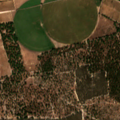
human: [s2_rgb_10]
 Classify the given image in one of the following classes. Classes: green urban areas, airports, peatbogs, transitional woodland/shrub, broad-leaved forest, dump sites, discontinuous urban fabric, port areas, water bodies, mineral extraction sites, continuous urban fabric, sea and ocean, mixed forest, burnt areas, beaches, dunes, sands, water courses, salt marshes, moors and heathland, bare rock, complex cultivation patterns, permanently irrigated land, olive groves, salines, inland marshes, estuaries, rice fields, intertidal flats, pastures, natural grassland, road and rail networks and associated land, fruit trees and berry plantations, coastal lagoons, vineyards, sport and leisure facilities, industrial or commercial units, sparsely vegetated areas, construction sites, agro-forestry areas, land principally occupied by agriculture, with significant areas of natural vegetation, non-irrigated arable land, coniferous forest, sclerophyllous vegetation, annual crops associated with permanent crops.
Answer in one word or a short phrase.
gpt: permanently irrigated land, vineyards, agro-forestry areas, broad-leaved forest, coniferous forest